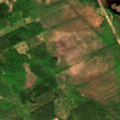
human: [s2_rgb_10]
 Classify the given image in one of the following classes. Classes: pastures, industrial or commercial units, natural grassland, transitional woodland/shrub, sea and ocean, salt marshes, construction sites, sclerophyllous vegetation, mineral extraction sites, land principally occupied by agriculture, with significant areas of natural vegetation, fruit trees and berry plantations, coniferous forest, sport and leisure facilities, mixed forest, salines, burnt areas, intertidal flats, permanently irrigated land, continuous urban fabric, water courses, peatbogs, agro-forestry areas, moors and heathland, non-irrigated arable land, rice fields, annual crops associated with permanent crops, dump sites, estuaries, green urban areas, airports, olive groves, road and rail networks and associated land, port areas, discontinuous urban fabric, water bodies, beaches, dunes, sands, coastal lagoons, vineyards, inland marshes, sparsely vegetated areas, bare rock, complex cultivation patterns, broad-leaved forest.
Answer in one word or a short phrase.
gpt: mixed forest, transitional woodland/shrub, peatbogs